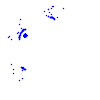
Particle: kaon